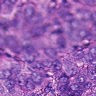
Metastatic tissue present: yes